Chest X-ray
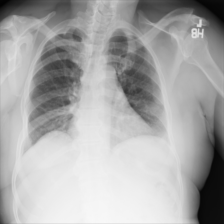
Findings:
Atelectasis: negative
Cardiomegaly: negative
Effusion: negative
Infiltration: negative
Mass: negative
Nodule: negative
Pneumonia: negative
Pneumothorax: negative
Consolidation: negative
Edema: negative
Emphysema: negative
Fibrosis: negative
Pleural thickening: negative
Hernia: negative